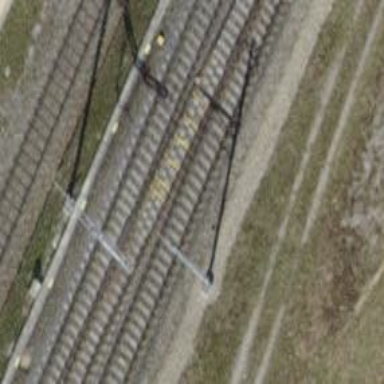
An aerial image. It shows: Railway track with contact line for electrification.